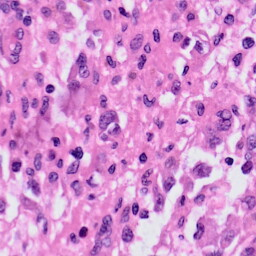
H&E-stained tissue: Skin